Question: I need to create a TreeView that hold synchronized data, like a DataGrid.
To clarify, take a look at this image:

So, I have a TreeView at left side with columns at right side.
The data will come from objects like this:
'''
public NodeData Parent;
public List<NodeData> Children;
public String Label;
public Boolean DataA;
public Boolean DataB;
public Boolean DataC;
public Boolean DataX;
public Boolean DataY;
public Boolean DataZ;
'''
How can I create this?
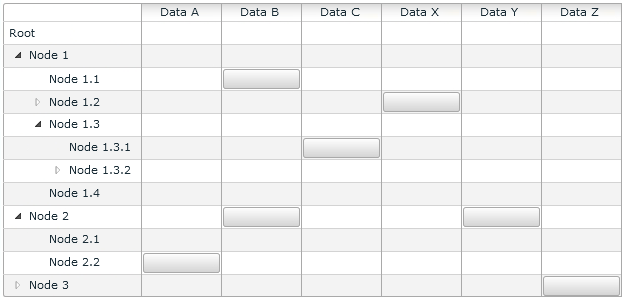
Answer: <URL> from Marius Rochon may help you.